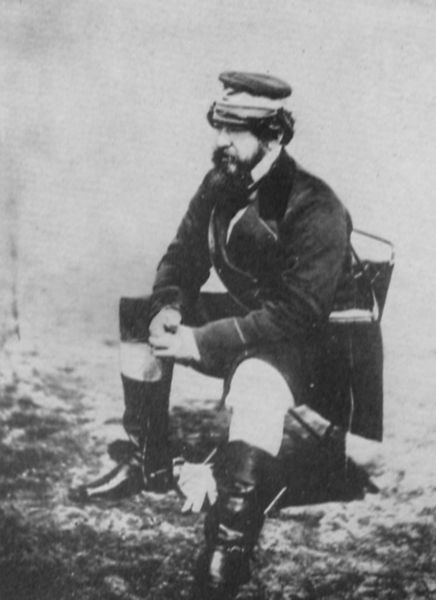
Titel: William Howard Russel von der "Times"
Künstler: Roger Fenton
Standort: USA
Institution: Sammlung Gernsheim
Schlagwörter: himmel, kopf, mann, weiß, sitzen, zola, brust, ellbogen, grau, handschuh, handschuhe, hut, nase, profil, schwarz, stuhl, gras, wiese, alt, anzug, bart, hose, jacke, kappe, mütze, arm, arme, augen, gesicht, vollbart, bild, hände, portrait, porträt, wache, feld, einsam, boden, haare, mantel, sitzend, beine, seitlich, sitz, schuhe, russland, amerika, hocker, krieg, frack, glanz, sitzt, socken, nachdenklich, warten, knie, revers, foto, fotografie, photographie, truhe, denken, schwarzweiss, uniform, soldat, schawrz, wartend, kiste, stiefel, gespreizt, tasche, photo, toilette, lässig, müde, tornister, schirmmütze, klo, fotgrafie, stifel, bürgerkrieg, hintergrung, verwaschen, times, sitznd, abwartend, handschufe, kirste, zoilette, stiefelspielzeug, mütke, fenton